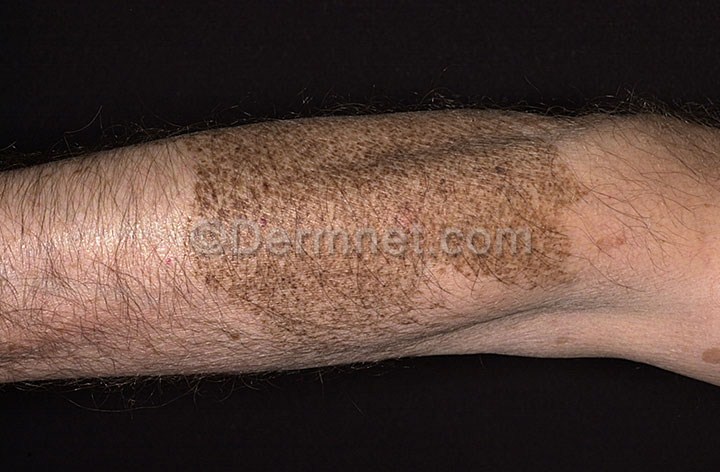
Disease: Melanoma Skin Cancer Nevi and Moles